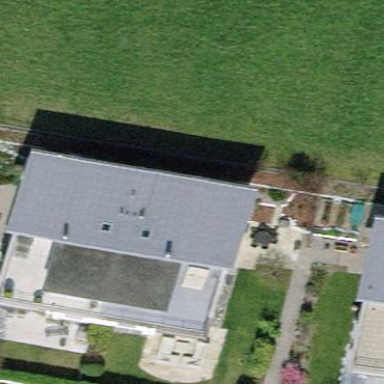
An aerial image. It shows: White terrace building with flat roof.